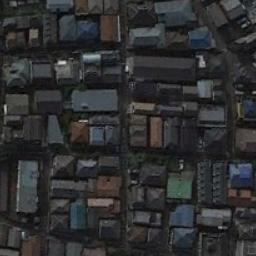
Label: residential